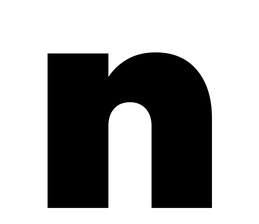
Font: Poppins-Black